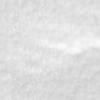
Label: no_change